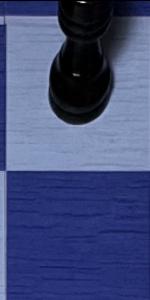
Label: Empty